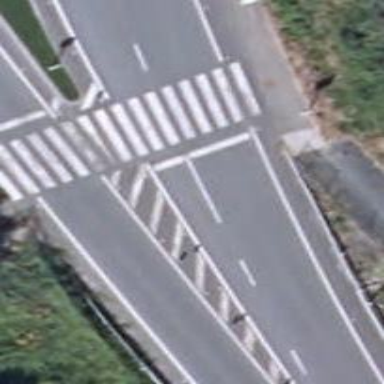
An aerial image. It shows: Uncontrolled crossing on the road.